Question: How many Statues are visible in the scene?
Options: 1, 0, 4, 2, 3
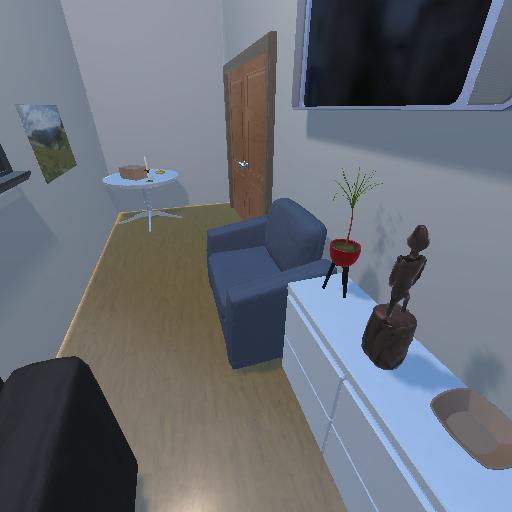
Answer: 1